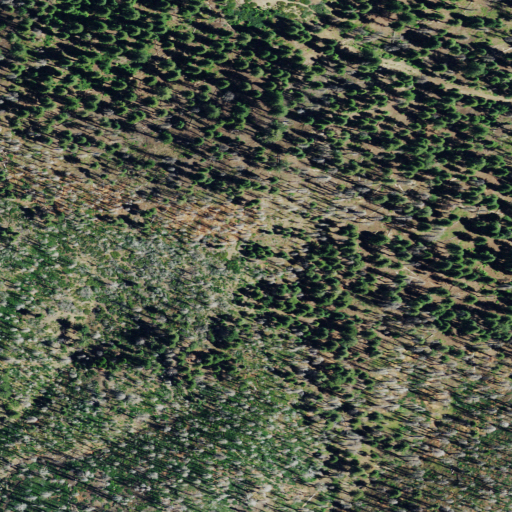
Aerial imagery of mountain in California named Green Mountain containing shrub, evergreen forest, open development, and grassland